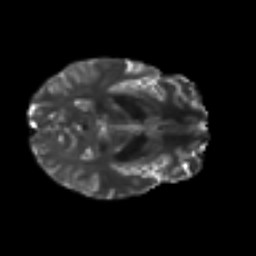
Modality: T2w
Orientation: axial
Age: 43
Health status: ill
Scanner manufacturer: philips
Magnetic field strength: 3 T
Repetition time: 9 s
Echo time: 0.127 s